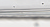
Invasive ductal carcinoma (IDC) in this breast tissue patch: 0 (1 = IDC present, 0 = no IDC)